Field crop: maize
Growth stage: 2
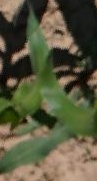
Species: maize